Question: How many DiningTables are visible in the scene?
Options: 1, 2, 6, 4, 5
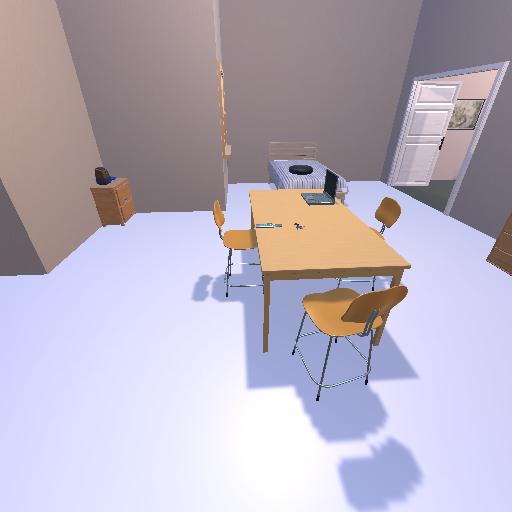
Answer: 1